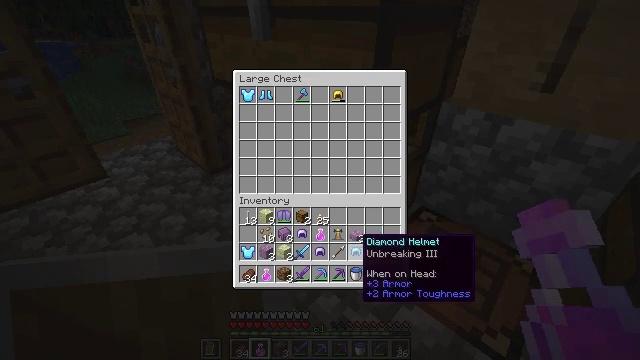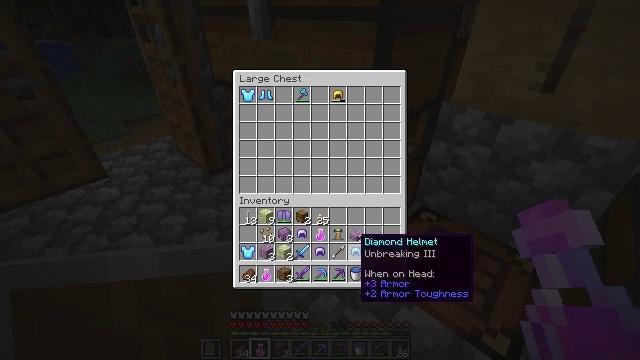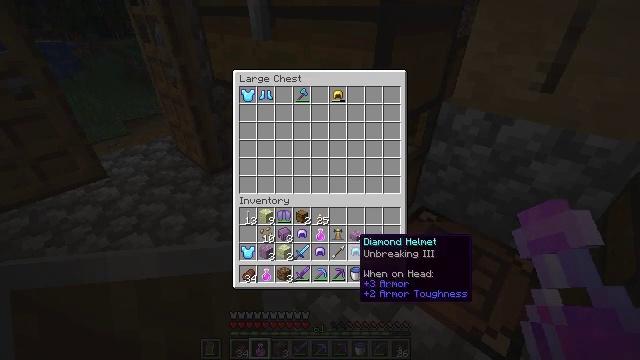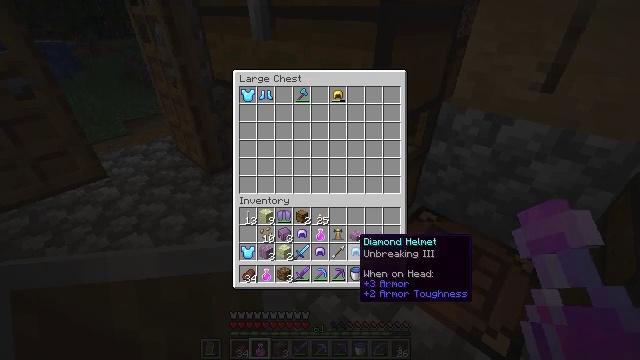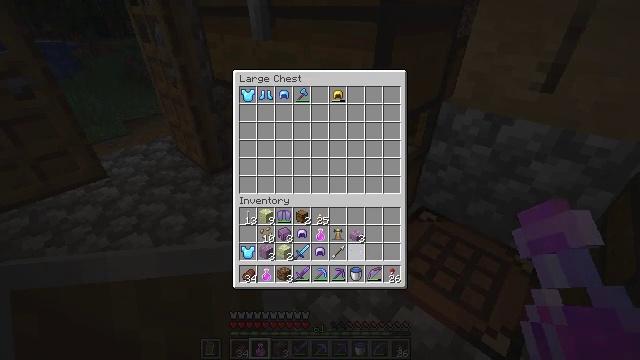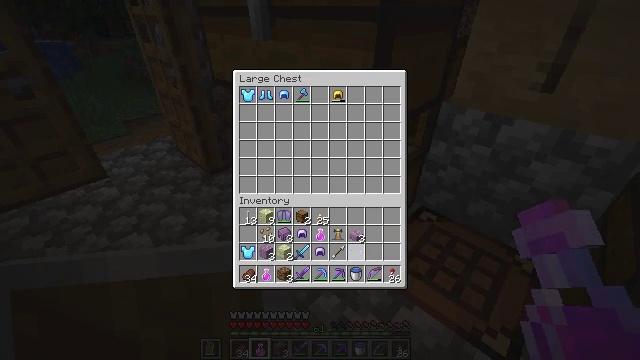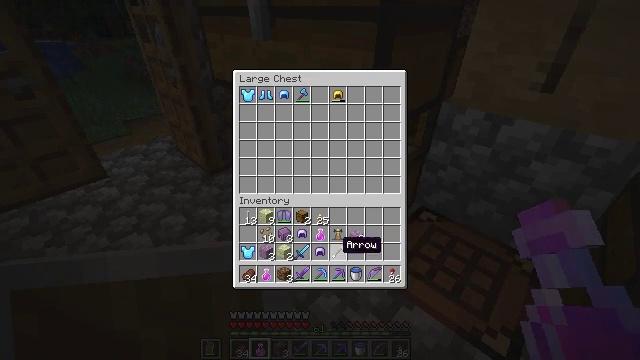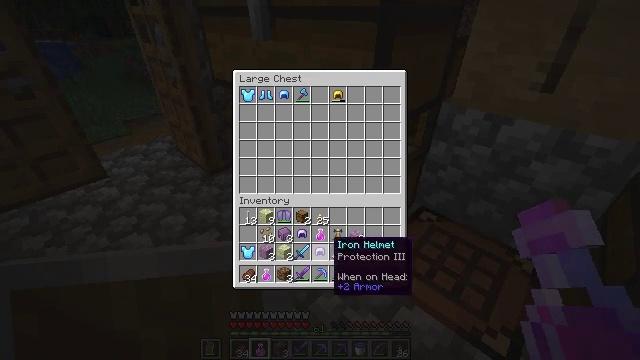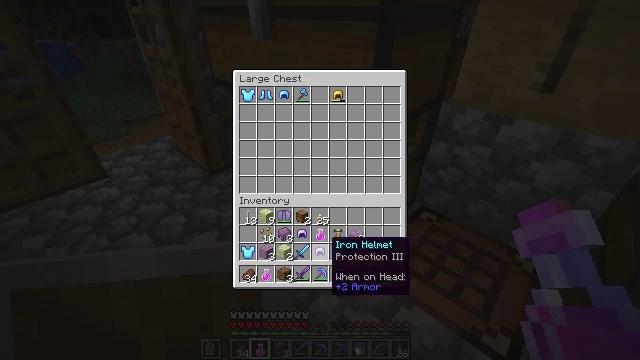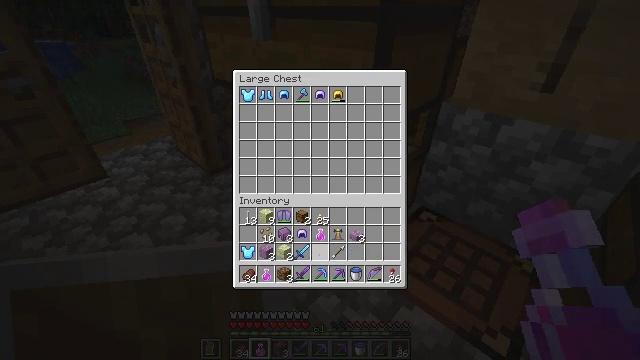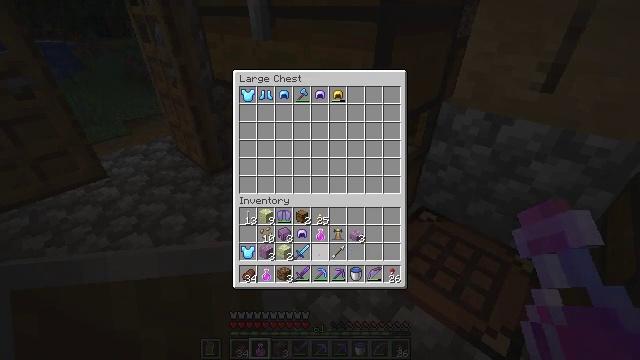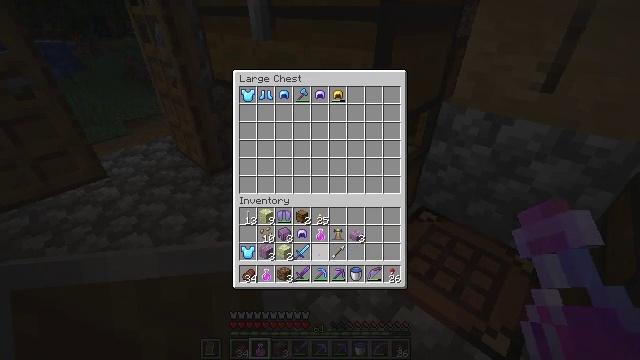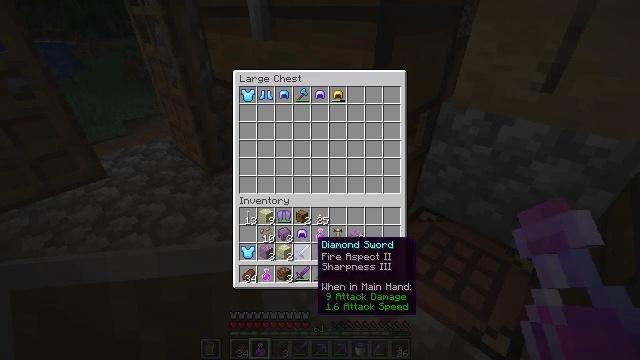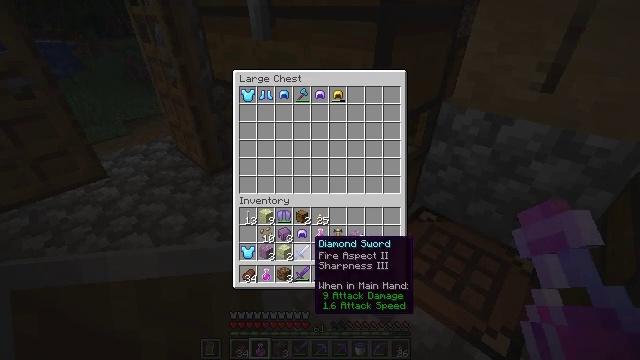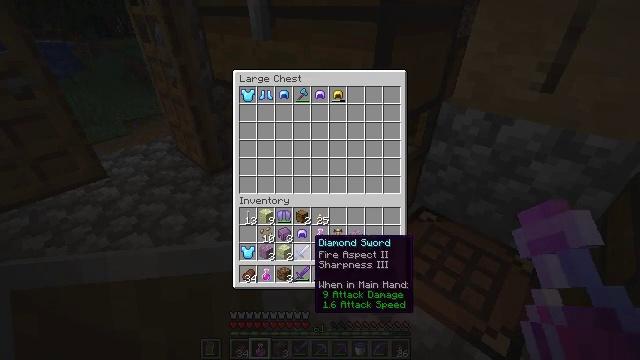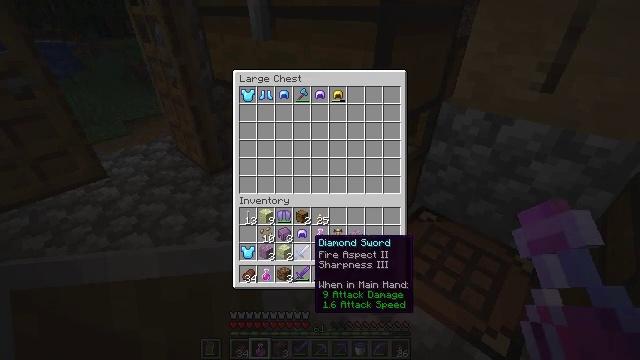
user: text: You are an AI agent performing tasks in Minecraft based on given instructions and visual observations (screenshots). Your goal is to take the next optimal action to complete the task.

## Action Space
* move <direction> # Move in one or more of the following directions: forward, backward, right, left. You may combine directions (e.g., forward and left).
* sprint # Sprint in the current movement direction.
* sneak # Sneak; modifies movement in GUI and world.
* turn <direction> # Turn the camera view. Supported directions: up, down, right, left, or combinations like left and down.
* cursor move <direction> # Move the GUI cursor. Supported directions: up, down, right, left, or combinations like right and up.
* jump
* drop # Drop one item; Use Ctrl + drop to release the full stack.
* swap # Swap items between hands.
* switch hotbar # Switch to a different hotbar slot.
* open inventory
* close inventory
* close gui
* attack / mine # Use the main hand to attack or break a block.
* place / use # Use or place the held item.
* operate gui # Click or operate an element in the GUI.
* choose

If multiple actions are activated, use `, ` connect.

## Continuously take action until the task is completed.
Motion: motion action
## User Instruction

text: Attack the shulker box to pick it up.
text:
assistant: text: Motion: sneak
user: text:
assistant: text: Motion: sneak
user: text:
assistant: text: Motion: sneak
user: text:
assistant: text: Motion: sneak, use / place
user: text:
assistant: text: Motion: sneak, use / place
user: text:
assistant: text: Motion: sneak, turn left
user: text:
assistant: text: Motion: sneak, turn left
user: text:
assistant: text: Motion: sneak
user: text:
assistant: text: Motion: sneak, use / place
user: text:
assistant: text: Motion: sneak, use / place
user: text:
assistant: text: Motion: sneak, use / place
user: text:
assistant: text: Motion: sneak
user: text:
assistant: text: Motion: sneak
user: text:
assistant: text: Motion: sneak
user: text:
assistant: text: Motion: sneak
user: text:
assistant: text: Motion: sneak
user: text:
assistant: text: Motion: sneak
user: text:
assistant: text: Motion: sneak, use / place
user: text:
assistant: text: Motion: sneak, use / place
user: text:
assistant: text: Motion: sneak, turn up
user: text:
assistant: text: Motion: sneak
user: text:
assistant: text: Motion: sneak, use / place
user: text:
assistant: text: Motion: sneak, use / place
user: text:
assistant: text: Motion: sneak
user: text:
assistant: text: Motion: sneak
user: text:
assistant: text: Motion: sneak
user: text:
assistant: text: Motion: sneak
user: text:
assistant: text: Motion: sneak
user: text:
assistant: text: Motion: sneak
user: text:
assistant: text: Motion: sneak, turn left and down